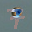
Label: 7